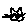
Label: cat